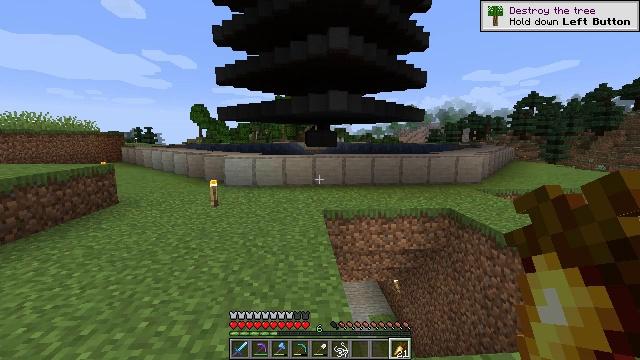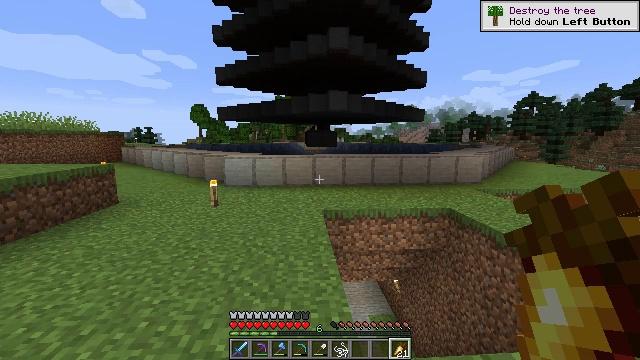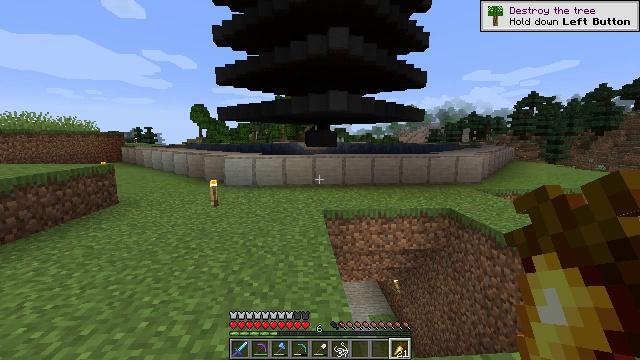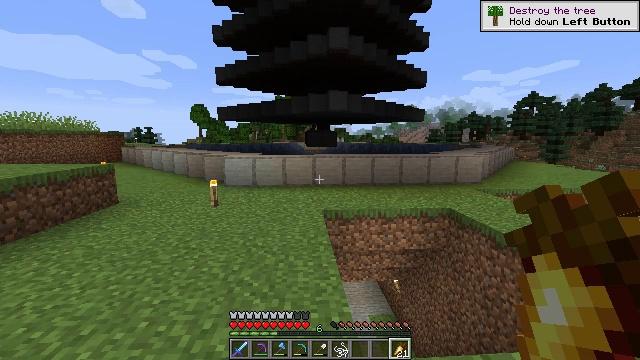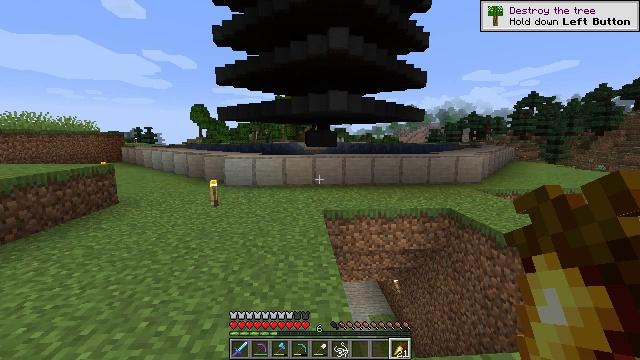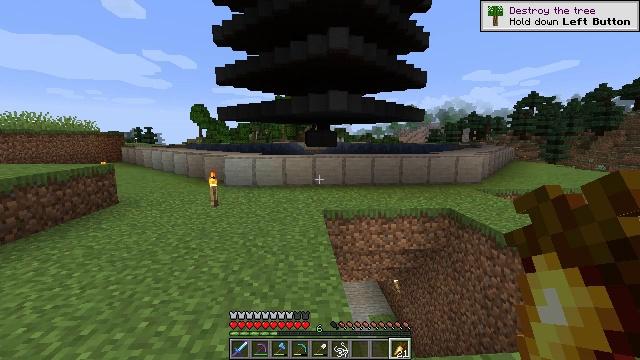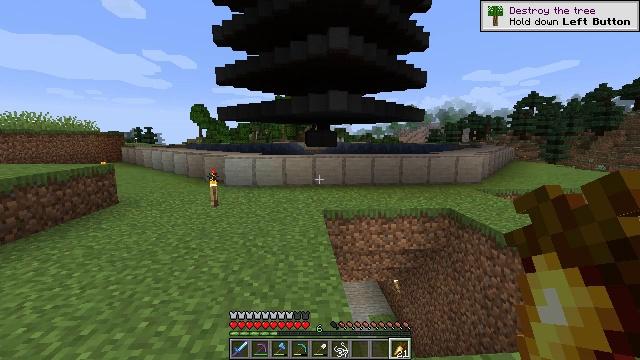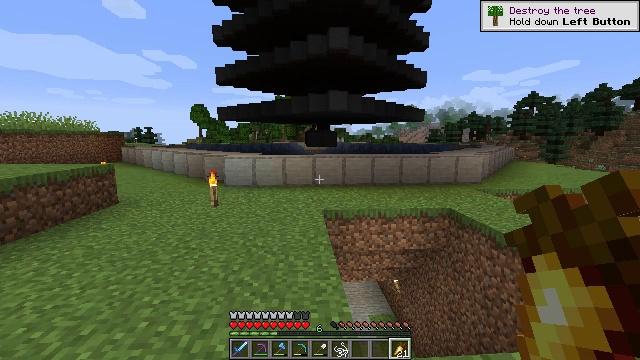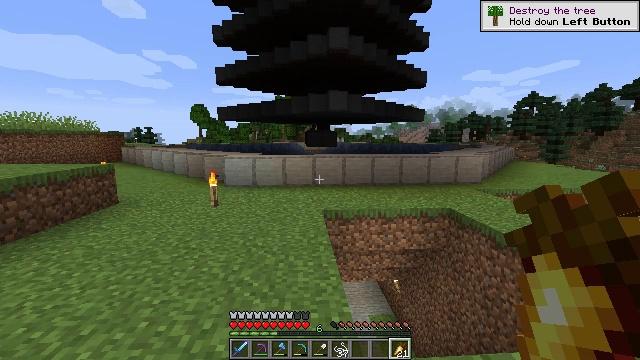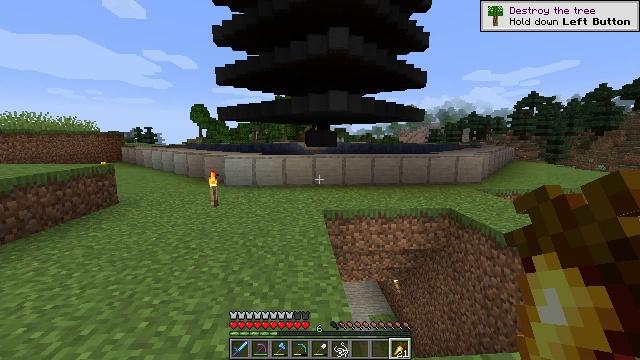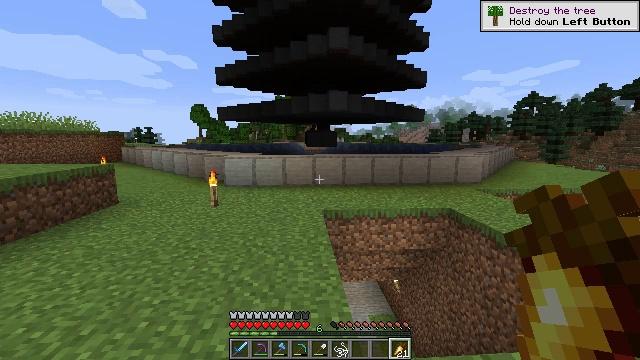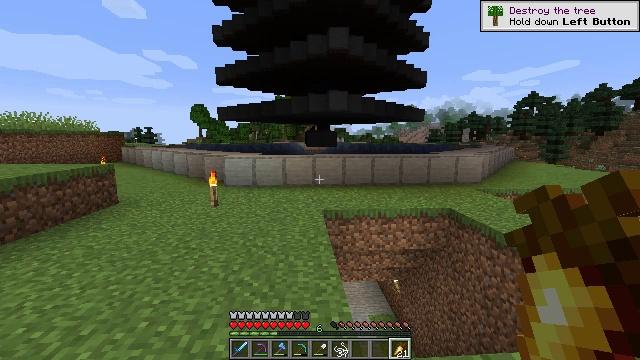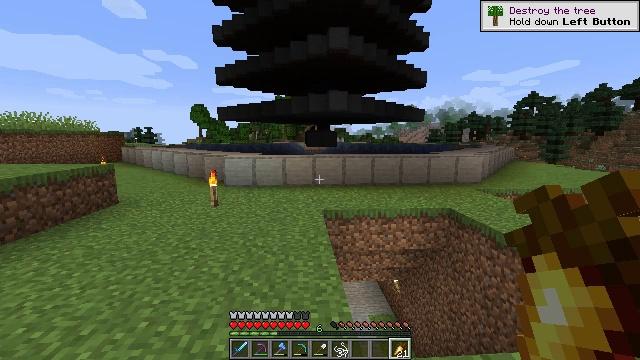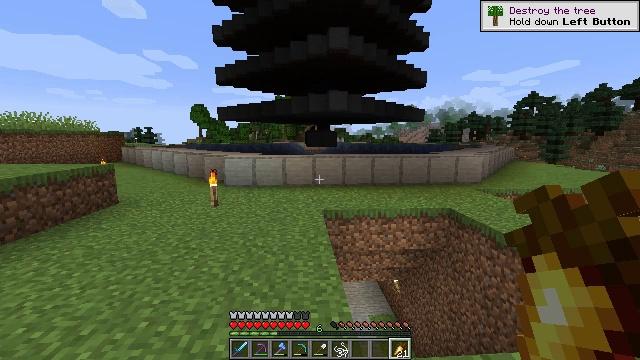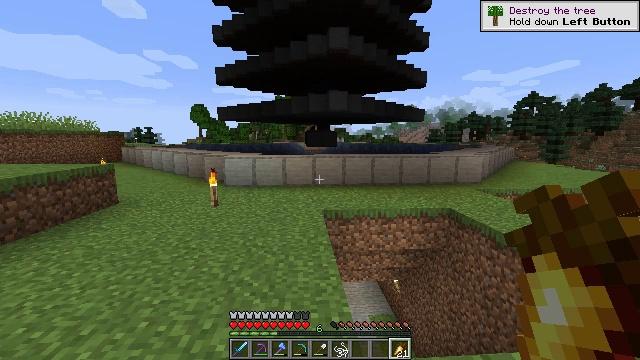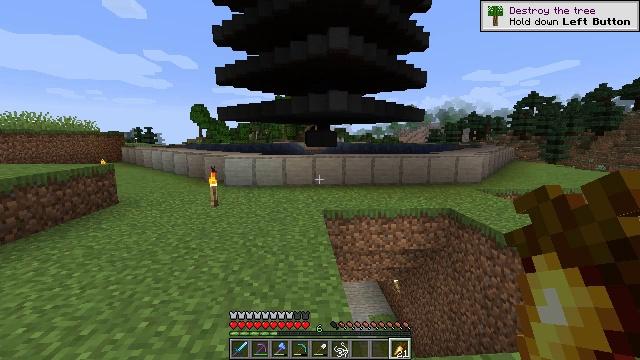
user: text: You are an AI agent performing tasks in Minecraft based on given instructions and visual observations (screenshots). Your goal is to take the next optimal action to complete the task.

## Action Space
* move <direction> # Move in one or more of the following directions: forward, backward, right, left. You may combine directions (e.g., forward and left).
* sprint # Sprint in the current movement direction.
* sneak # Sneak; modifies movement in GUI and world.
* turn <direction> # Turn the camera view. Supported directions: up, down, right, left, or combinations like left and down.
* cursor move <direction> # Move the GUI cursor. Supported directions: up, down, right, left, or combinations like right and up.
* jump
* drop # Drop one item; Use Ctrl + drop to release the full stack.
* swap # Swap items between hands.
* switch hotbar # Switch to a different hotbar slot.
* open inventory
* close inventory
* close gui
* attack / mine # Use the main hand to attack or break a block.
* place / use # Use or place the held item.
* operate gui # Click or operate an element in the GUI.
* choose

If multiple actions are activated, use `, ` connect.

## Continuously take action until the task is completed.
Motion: motion action
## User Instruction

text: Craft smooth stone in the furnace.
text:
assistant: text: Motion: no_op
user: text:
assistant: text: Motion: no_op
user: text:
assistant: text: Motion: no_op
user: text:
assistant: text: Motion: no_op
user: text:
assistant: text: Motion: no_op
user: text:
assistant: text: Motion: no_op
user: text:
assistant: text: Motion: no_op
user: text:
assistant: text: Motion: no_op
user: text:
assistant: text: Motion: no_op
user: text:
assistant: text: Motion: no_op
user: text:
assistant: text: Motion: no_op
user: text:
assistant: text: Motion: no_op
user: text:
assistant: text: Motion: no_op
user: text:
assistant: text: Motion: no_op
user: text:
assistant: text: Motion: no_op
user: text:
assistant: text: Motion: no_op
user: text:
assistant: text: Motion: no_op
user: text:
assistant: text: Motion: no_op
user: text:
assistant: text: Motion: no_op
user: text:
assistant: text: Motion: no_op
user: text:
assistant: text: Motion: no_op
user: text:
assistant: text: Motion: no_op
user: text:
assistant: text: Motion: no_op
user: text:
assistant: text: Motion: no_op
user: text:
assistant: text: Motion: no_op
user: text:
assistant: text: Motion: no_op
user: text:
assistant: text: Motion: no_op
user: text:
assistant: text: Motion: no_op
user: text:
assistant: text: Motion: no_op
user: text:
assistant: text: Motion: no_op